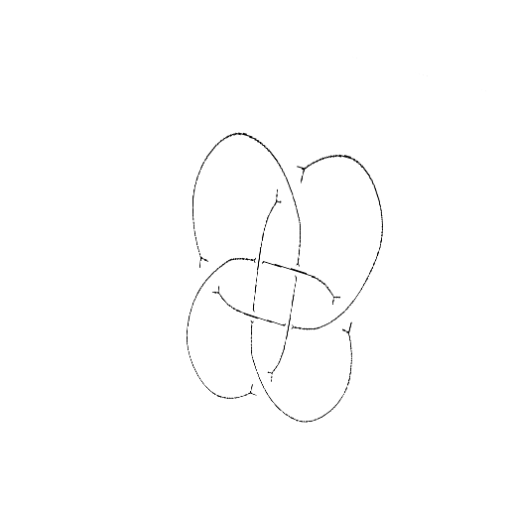
Crossing number: 8